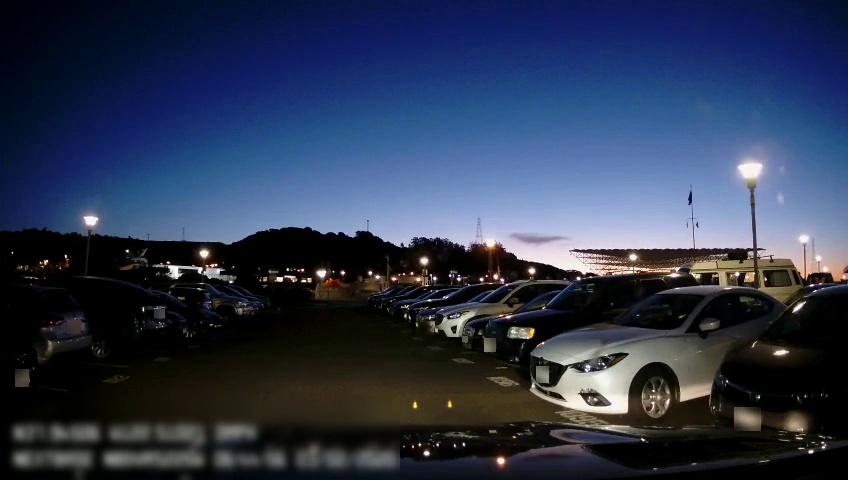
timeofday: Night
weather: Other
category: Drivable Space
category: Vehicles | Car
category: Vehicles | Car
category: Vehicles | SUV
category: Vehicles | Car
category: Vehicles | Car
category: Vehicles | SUV
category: Vehicles | SUV
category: Vehicles | Truck
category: Vehicles | Car
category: Vehicles | Car
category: Vehicles | SUV
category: Vehicles | Car
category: Vehicles | SUV
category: Vehicles | Car
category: Vehicles | SUV
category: Vehicles | Other LV
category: Vehicles | SUV